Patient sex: F
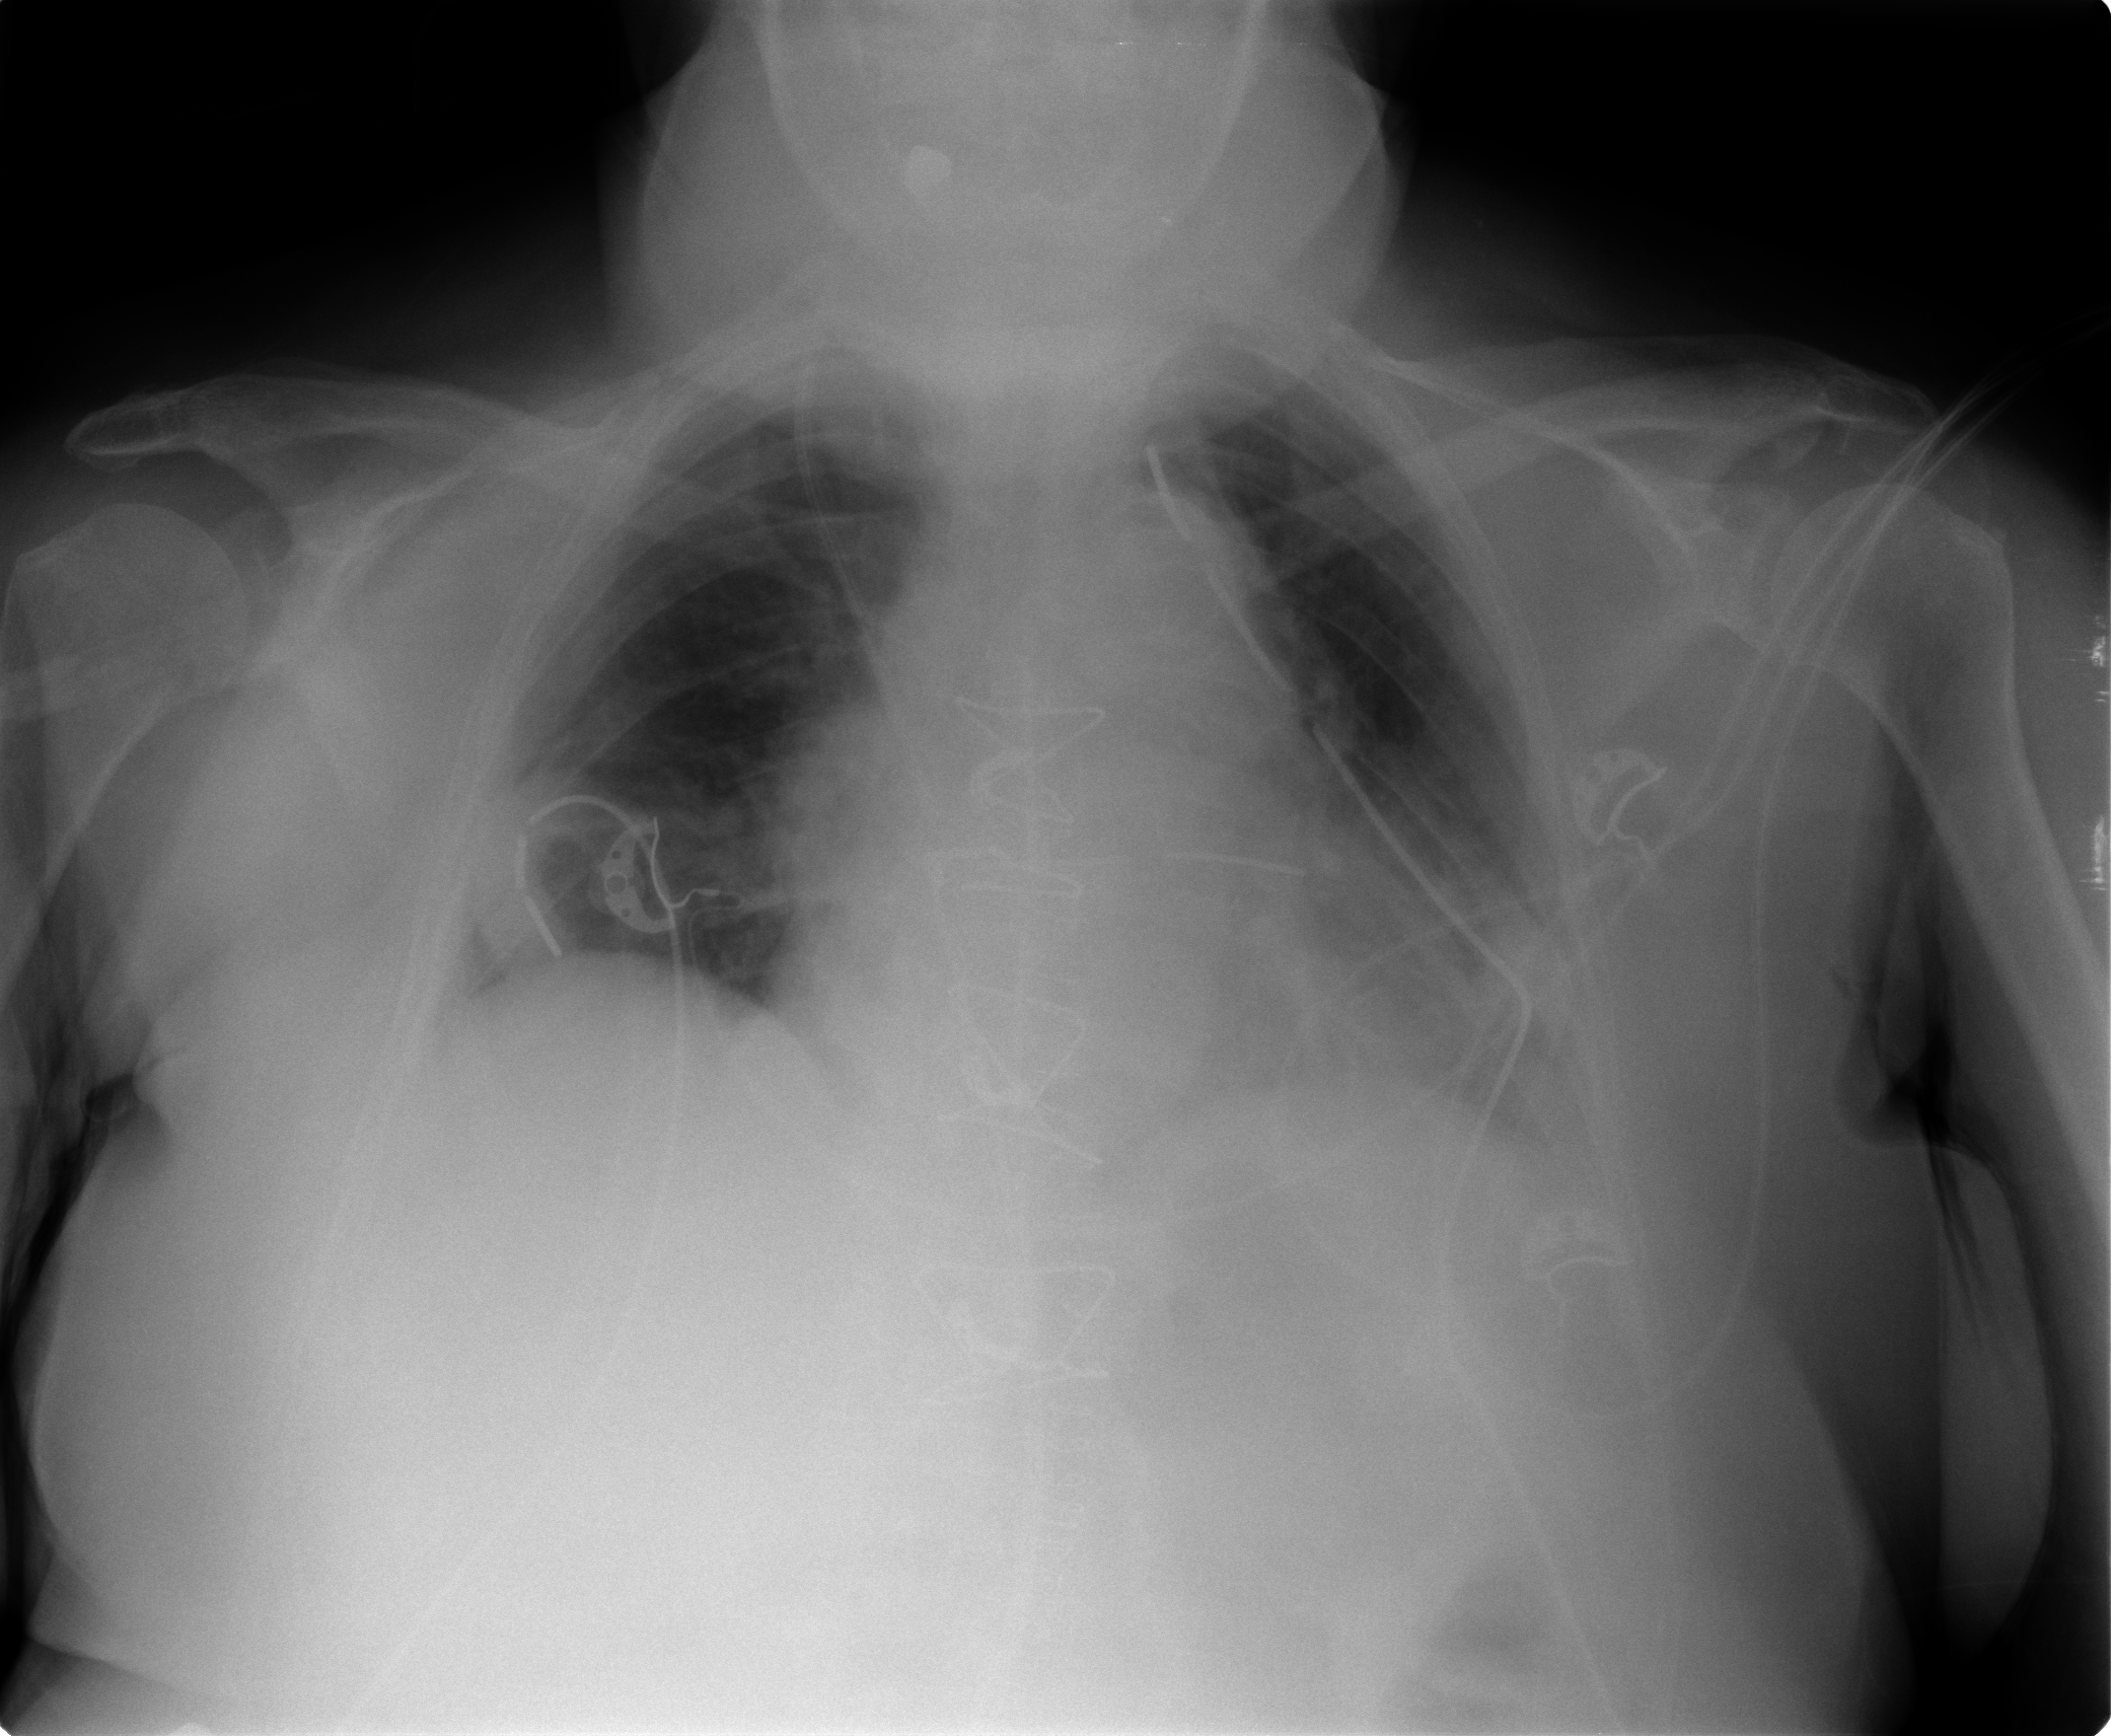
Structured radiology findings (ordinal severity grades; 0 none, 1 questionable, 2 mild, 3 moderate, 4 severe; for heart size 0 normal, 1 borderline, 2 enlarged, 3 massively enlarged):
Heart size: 0
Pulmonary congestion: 0
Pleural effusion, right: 0
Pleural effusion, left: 1
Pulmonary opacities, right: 0
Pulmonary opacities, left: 1
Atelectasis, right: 2
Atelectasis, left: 2